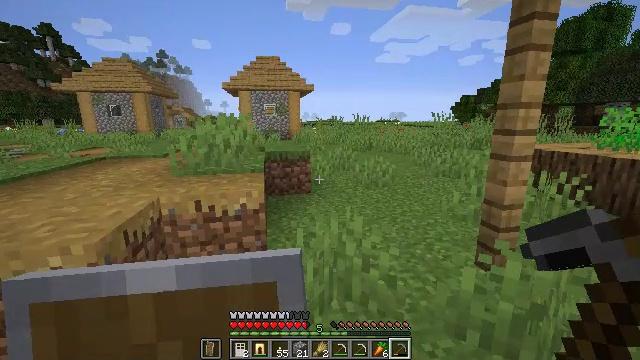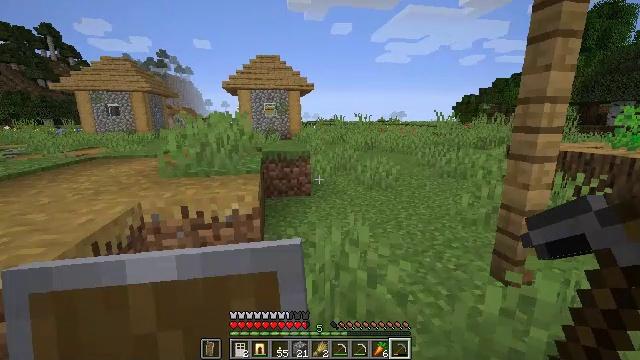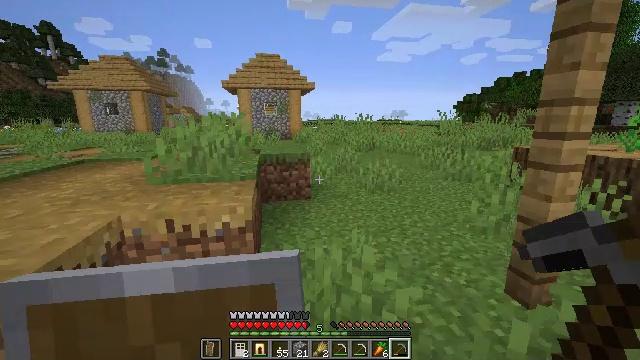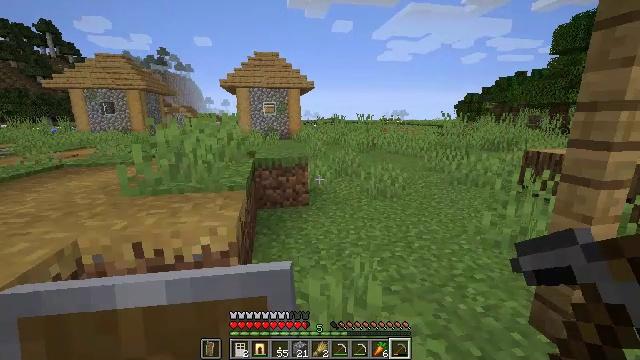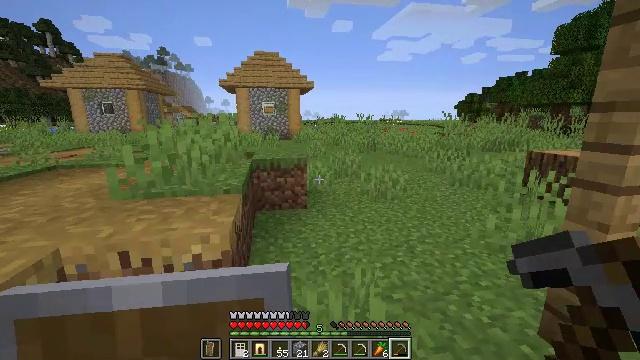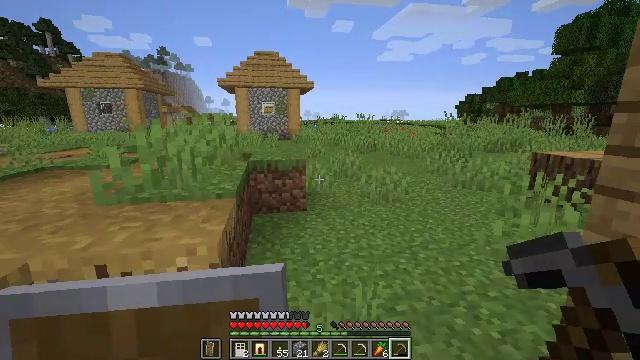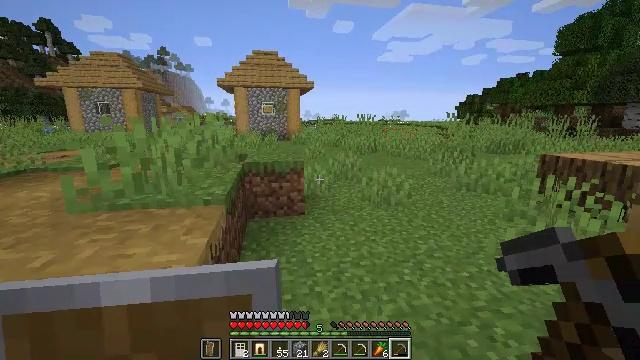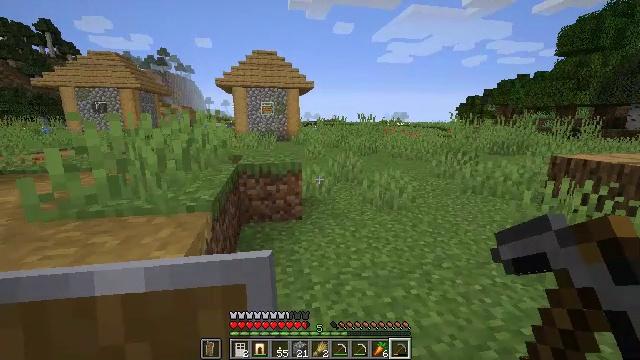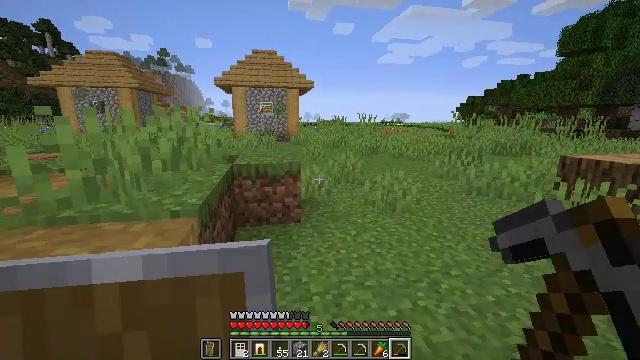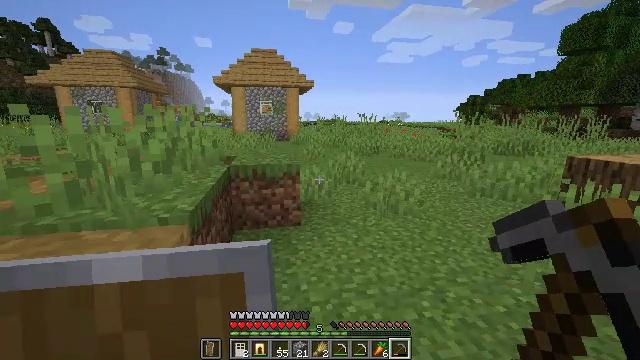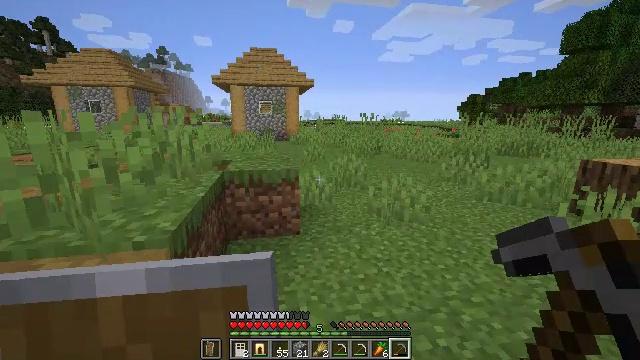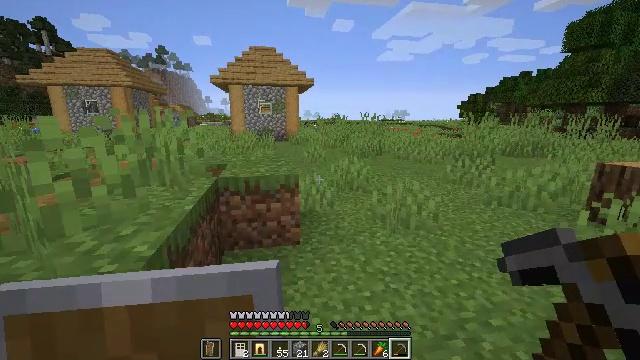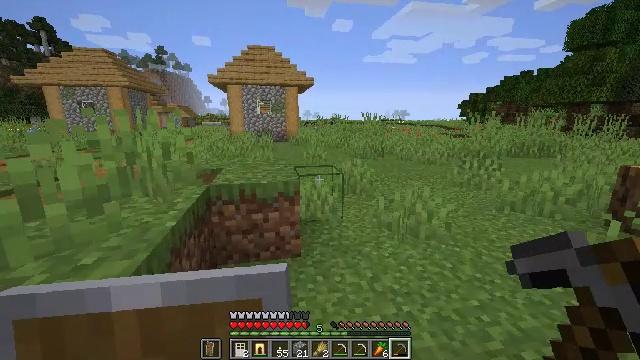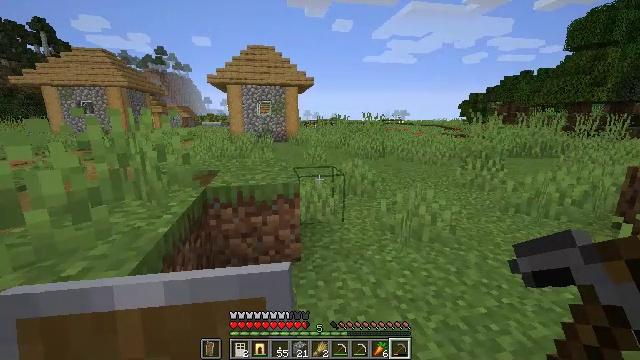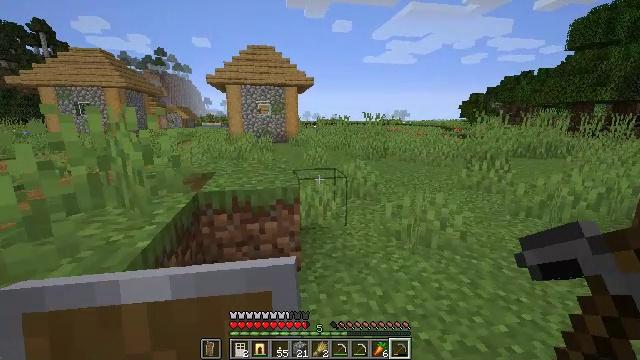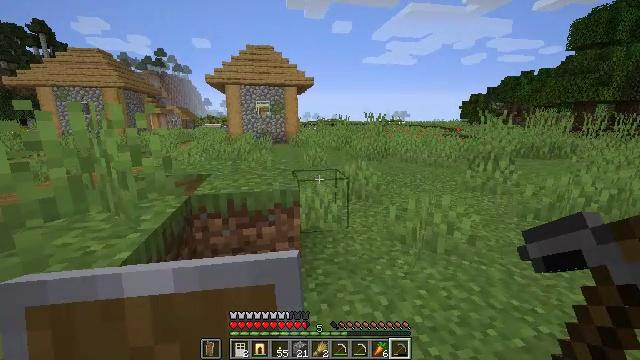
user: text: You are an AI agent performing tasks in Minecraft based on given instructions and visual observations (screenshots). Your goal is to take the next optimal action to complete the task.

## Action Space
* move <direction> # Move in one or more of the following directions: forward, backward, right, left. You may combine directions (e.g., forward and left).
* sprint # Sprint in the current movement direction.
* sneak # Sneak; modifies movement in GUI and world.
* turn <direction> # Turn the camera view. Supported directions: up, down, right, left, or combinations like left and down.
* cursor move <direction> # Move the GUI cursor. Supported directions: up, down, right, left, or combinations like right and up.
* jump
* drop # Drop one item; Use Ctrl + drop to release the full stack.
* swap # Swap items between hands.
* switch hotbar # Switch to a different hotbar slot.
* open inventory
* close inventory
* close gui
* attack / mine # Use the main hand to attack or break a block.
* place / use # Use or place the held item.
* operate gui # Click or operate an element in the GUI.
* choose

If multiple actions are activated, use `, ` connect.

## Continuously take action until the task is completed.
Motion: motion action
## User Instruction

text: Attack the grass path to restore it to dirt.
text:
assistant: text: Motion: move forward
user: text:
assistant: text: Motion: move forward
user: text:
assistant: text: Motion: move forward
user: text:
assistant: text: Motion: move forward
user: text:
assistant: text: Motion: move forward
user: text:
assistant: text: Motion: move forward
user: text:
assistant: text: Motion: move forward
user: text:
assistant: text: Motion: move forward
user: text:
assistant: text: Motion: move forward
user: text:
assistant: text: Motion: move forward
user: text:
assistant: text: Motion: move forward
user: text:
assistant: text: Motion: move forward
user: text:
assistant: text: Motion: move forward
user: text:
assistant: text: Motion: move forward
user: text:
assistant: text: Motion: move forward
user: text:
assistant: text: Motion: move forward
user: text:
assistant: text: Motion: move forward, turn right and down
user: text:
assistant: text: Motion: move forward, turn right and down
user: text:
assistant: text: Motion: move forward, turn right
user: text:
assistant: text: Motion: move forward, turn right
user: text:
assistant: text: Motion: move forward, turn right
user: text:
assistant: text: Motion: move forward, turn right
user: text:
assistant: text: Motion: move forward, turn right
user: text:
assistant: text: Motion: move forward, turn right
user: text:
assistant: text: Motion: move forward, turn right
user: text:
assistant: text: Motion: move forward, turn right and up
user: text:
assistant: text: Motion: move forward, turn right and up
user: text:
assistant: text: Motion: move forward, turn right
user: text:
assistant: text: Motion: move forward
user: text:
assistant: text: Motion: move forward, turn right